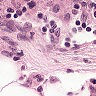
Metastatic tissue present: no